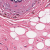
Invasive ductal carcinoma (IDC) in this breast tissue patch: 0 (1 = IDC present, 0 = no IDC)